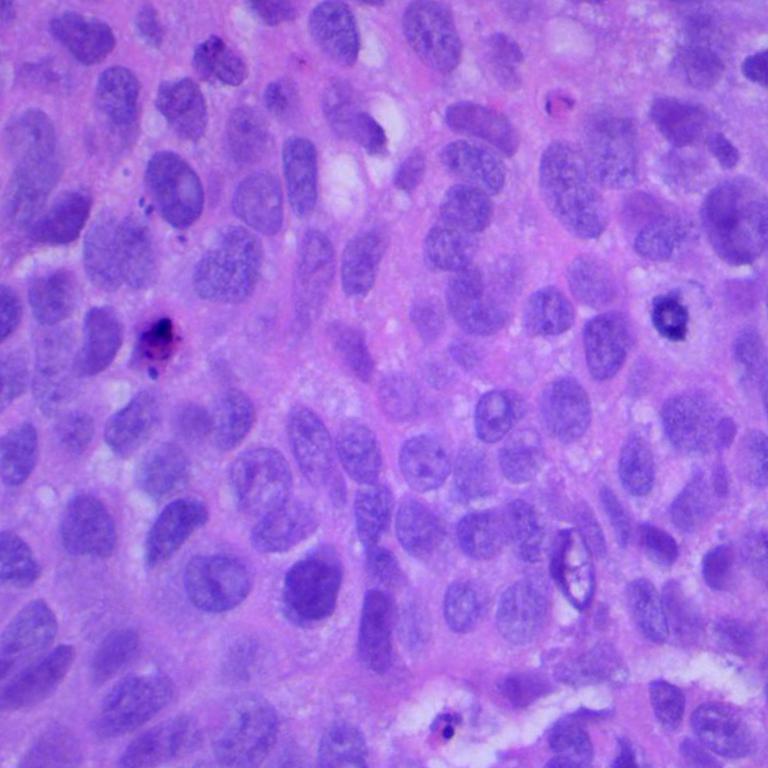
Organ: lung
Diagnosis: squamous carcinomas